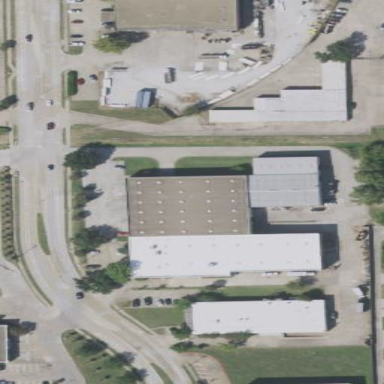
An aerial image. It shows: Commercial building.